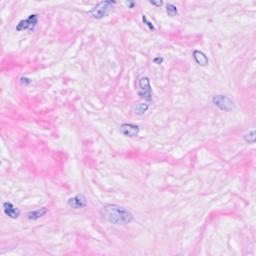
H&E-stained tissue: Breast